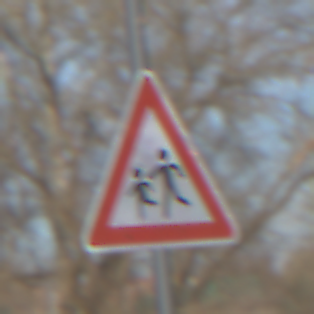
Verkehrszeichen: KinderRechts
Umgebung: Outdoor, Nature
Tageszeit: MorningAfternoon
Wetter: PartlyCloudy
Licht: Natural
Jahreszeit: NotSpecified
Kontrast: HighContrast